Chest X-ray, PA view. Patient: 48 years old, sex M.
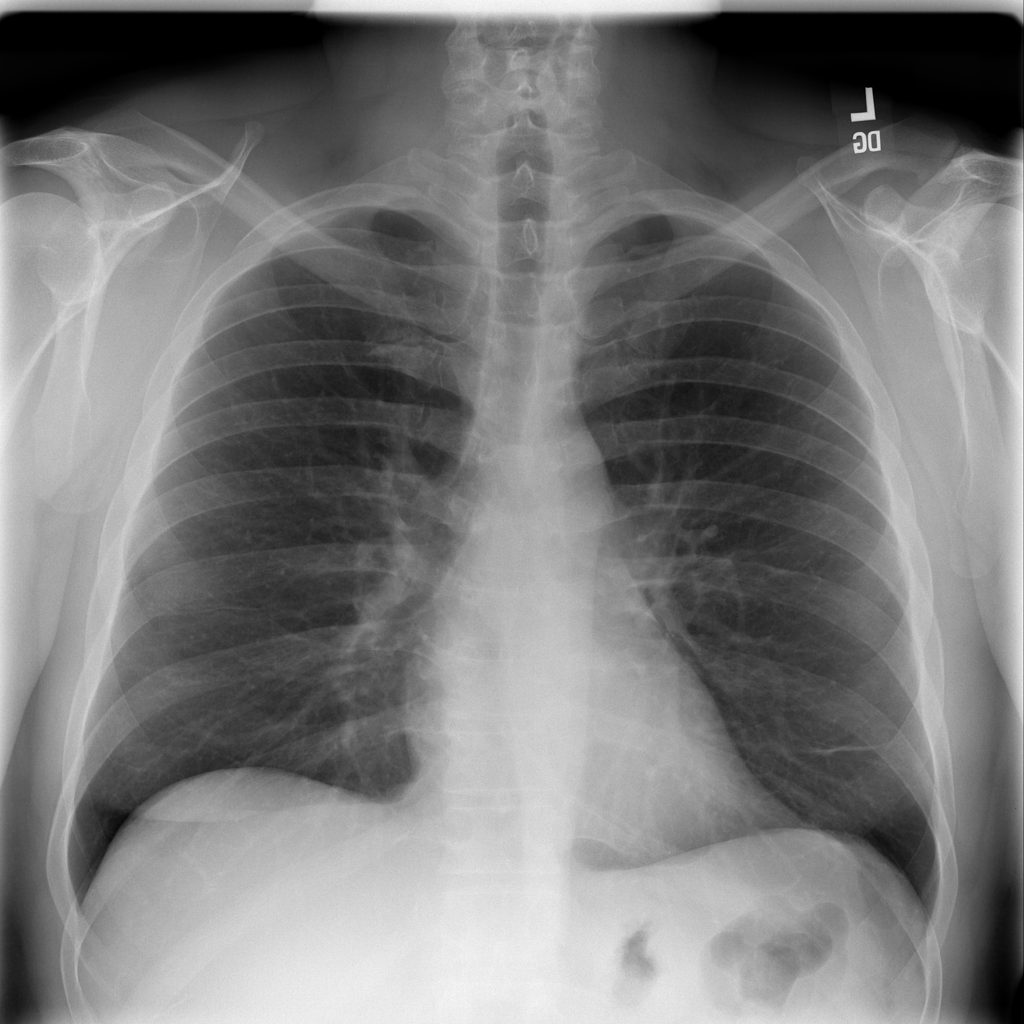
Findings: No Finding